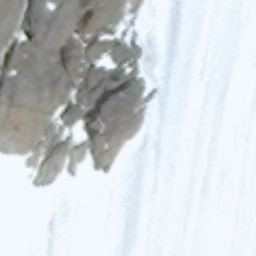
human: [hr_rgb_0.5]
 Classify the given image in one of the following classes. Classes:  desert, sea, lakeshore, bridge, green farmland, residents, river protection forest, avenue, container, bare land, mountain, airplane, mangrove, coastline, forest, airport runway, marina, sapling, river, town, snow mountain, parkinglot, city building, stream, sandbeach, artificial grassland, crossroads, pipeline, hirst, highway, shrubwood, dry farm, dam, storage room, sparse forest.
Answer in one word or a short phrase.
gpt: snow mountain